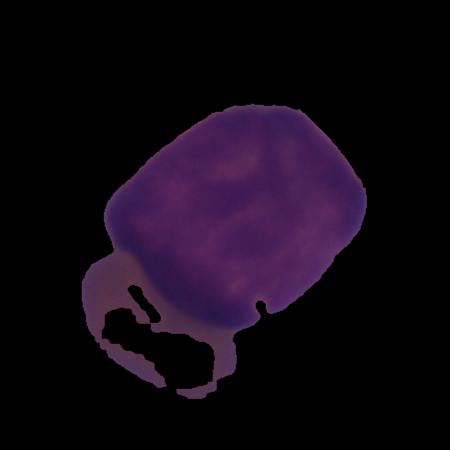
Label: cancer